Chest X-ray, PA view. Patient: 53 years old, sex M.
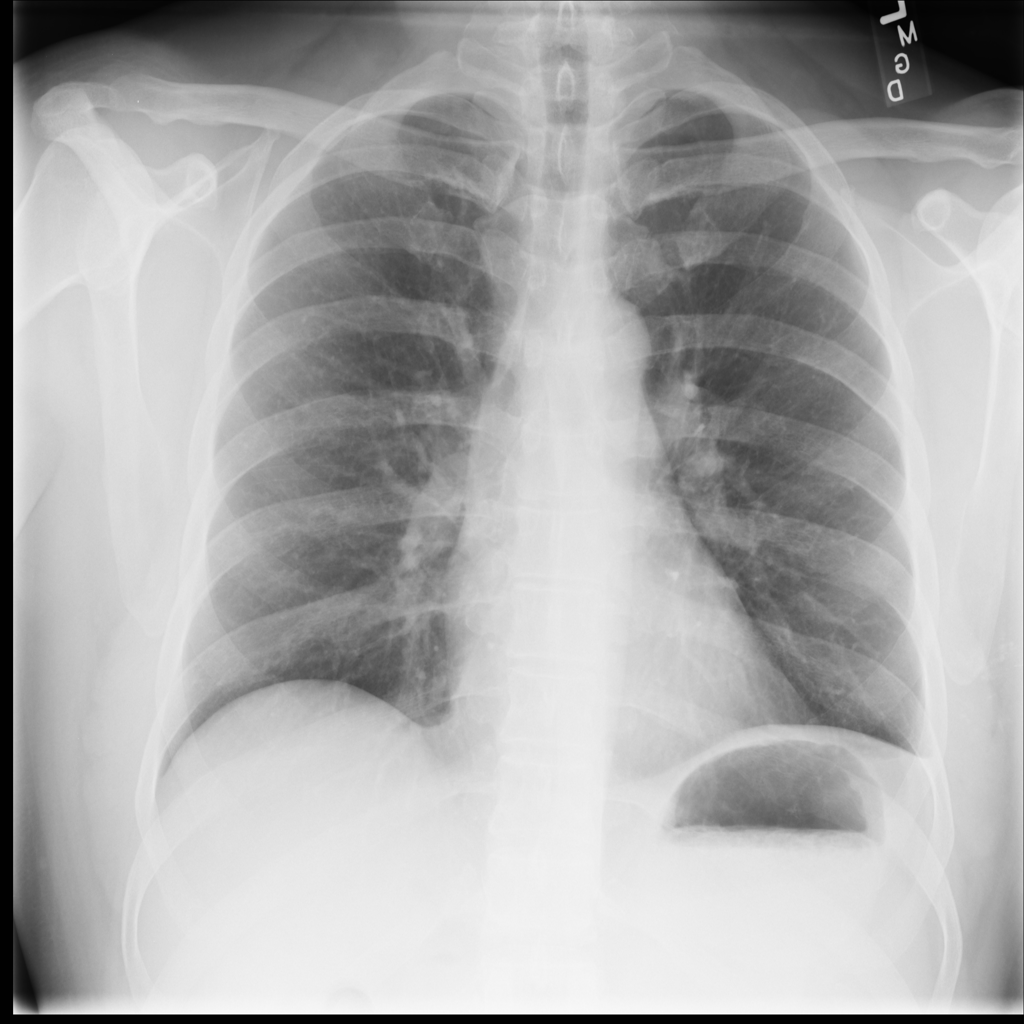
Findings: Pleural_Thickening